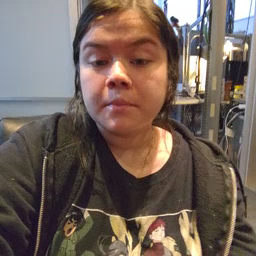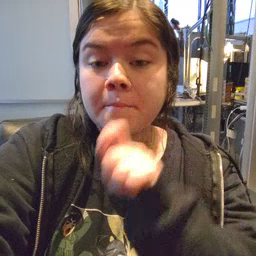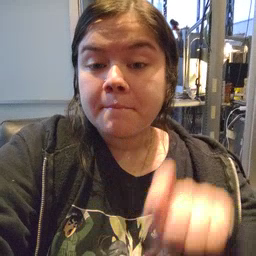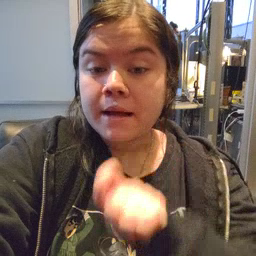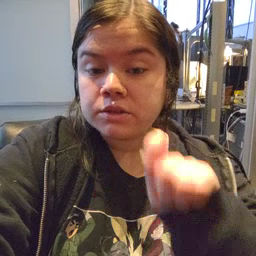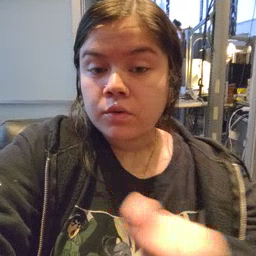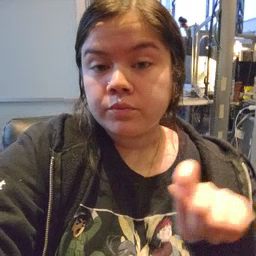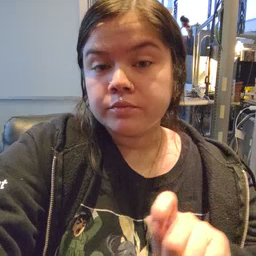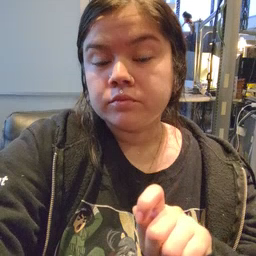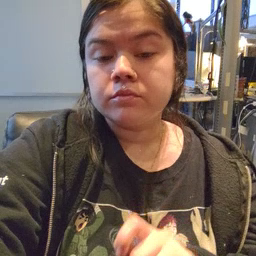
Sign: pencil